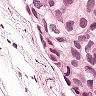
Metastatic tissue present: yes